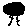
Label: tree